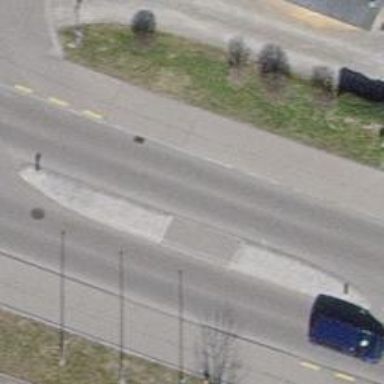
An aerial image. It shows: Unmarked crossing with pedestrian island.